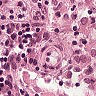
Metastatic tissue present: no